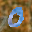
Label: 0